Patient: sex M, age 73
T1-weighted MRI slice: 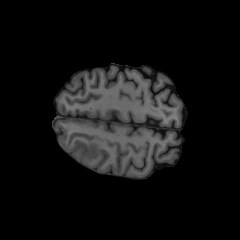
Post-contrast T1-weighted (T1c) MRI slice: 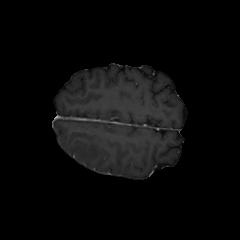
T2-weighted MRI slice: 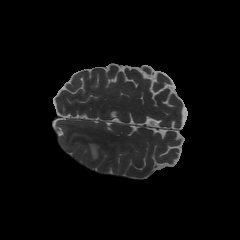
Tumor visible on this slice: yes
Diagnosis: Glioblastoma, IDH-wildtype
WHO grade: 4